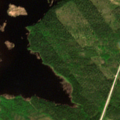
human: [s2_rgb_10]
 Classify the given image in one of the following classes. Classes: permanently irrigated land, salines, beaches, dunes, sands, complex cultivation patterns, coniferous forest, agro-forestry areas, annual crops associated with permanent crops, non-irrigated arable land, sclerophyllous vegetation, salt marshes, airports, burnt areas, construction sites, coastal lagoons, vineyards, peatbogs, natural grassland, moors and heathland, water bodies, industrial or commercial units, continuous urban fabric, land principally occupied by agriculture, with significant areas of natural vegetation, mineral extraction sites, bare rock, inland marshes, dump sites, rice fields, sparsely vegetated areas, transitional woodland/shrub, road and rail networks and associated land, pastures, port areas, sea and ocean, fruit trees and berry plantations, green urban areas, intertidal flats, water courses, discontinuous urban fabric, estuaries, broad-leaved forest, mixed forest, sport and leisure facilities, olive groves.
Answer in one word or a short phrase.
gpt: coniferous forest, transitional woodland/shrub, water courses